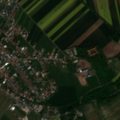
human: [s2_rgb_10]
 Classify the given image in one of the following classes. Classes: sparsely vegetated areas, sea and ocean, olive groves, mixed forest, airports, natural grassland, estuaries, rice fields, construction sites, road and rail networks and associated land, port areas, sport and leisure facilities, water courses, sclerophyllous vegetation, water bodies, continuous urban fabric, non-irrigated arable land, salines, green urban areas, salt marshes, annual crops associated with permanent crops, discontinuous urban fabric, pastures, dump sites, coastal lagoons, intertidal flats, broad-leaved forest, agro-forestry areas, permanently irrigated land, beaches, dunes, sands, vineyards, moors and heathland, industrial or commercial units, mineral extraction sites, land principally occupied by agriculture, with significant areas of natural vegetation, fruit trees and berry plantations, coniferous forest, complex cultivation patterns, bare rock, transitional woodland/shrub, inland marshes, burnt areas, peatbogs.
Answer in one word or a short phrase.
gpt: discontinuous urban fabric, non-irrigated arable land, vineyards, land principally occupied by agriculture, with significant areas of natural vegetation